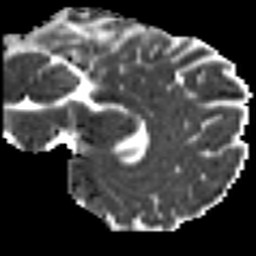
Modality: MD
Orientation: sagittal
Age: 22
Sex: male
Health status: healthy
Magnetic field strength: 3 T
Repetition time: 8.4 s
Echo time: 0.0926 s